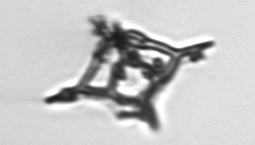
Label: Dictyocha